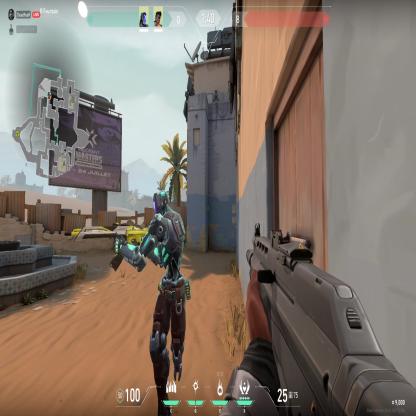
Label: teammate